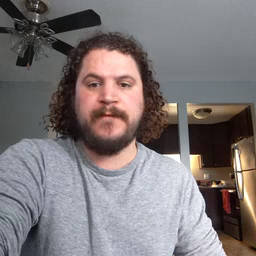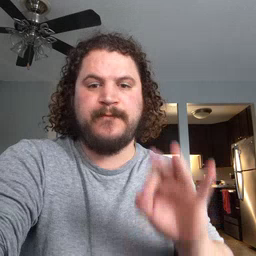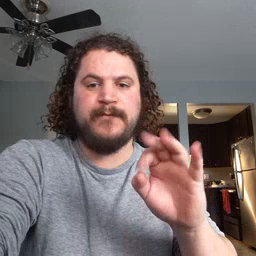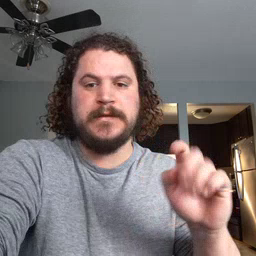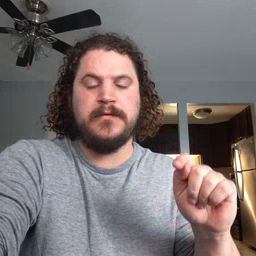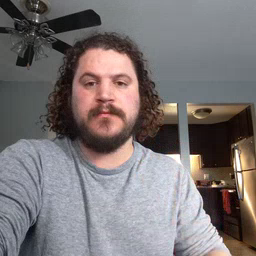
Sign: feet